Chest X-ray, AP view. Patient: 32 years old, sex M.
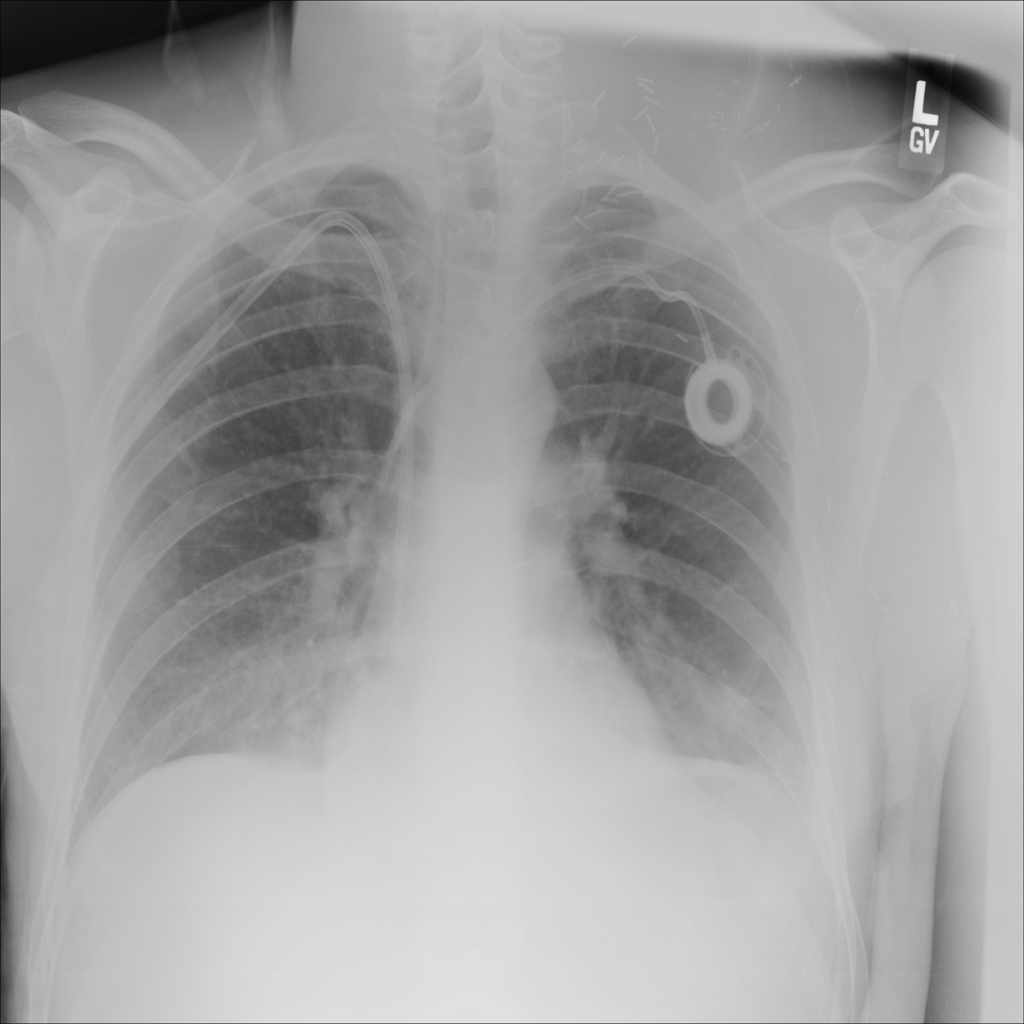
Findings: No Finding